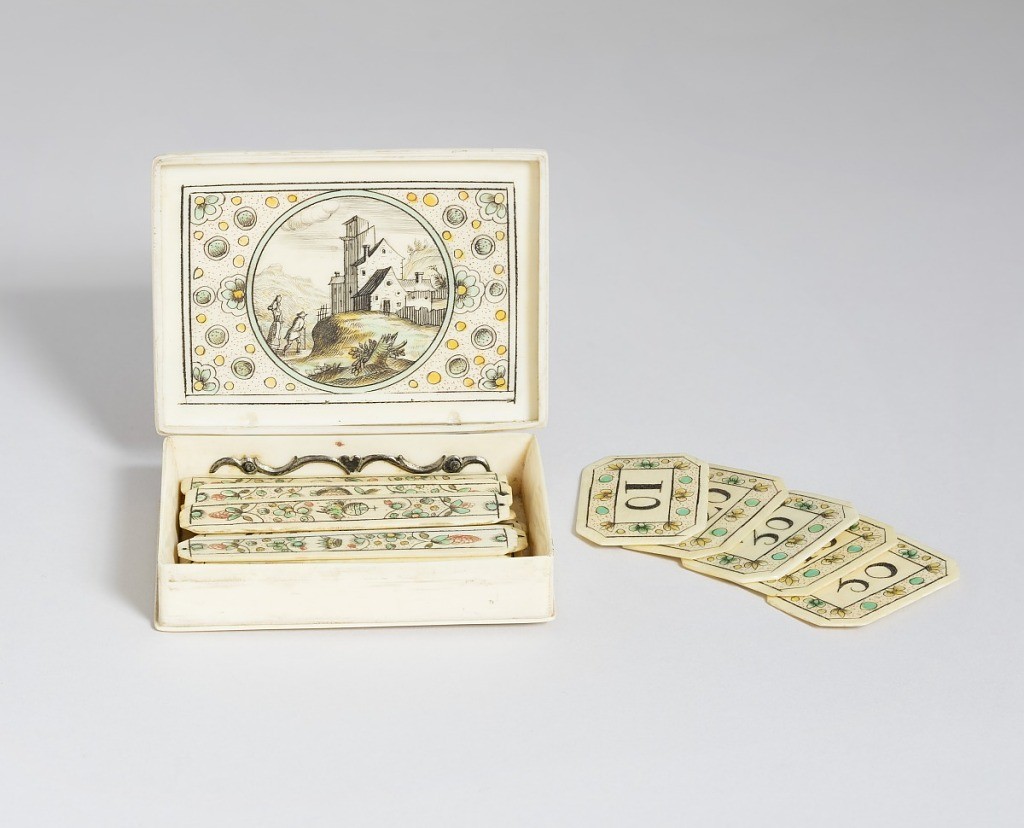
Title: Box and game pieces
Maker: Marten de Vos, Flemish, 1532-1603
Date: late 17th century
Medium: Engraved and stained ivory
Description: Game-counter box, rectangular, with hinged cover showing crowned female figure representing Europe, holding sceptre and orb, seated on a horse-drawn chariot. Inside, game counters. One of a set of four boxes (1960-1-13-1a/v / 4a/v).